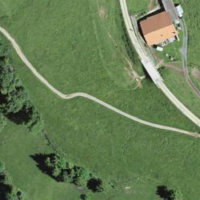
EUNIS habitat code: 24
Species observed at this site:
Corvus corone
Sylvia atricapilla
Spinus spinus
Pernis apivorus
Erithacus rubecula
Cuculus canorus
Dryocopus martius
Phoenicurus ochruros
Certhia familiaris
Phoenicurus phoenicurus
Corvus corax
Periparus ater
Cyanistes caeruleus
Sorbus aucuparia
Lophophanes cristatus
Sturnus vulgaris
Troglodytes troglodytes
Pyrrhula pyrrhula
Chloris chloris
Silene dioica
Turdus merula
Clinopodium vulgare
Hirundo rustica
Milvus milvus
Turdus pilaris
Regulus regulus
Coccothraustes coccothraustes
Aquila chrysaetos
Motacilla alba
Delichon urbicum
Anthus trivialis
Turdus philomelos
Falco subbuteo
Anthus spinoletta
Prunella modularis
Turdus viscivorus
Falco peregrinus
Buteo buteo
Prunella collaris
Anthus pratensis
Phylloscopus collybita
Carduelis citrinella
Stellaria graminea
Pica pica
Sitta europaea
Nucifraga caryocatactes
Garrulus glandarius
Falco tinnunculus
Picus viridis
Ficedula hypoleuca
Linaria cannabina
Fringilla coelebs
Regulus ignicapilla
Carduelis carduelis
Phalacrocorax carbo
Fringilla montifringilla
Lullula arborea
Parus major
Accipiter nisus